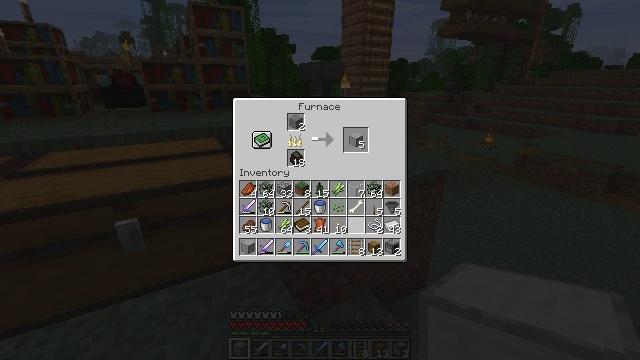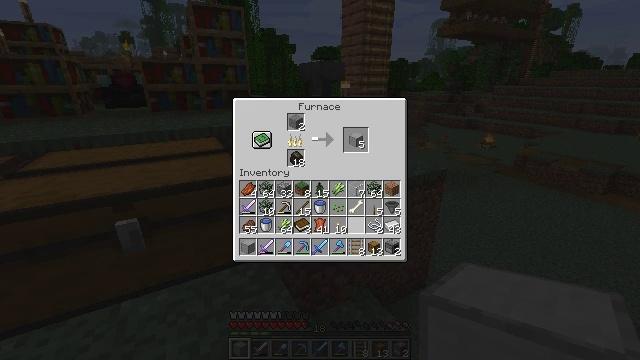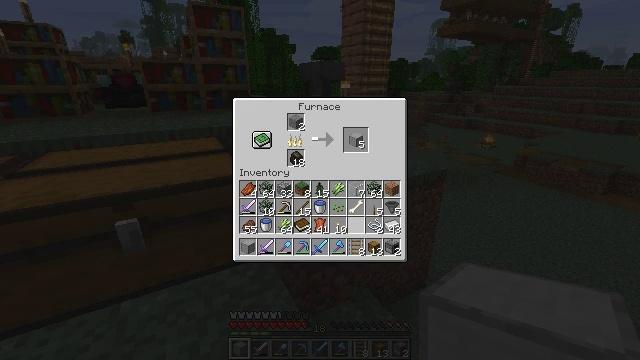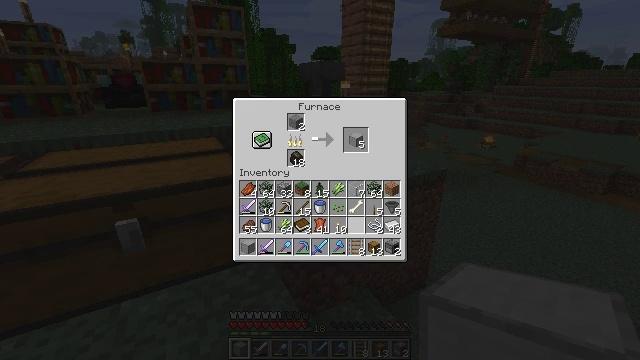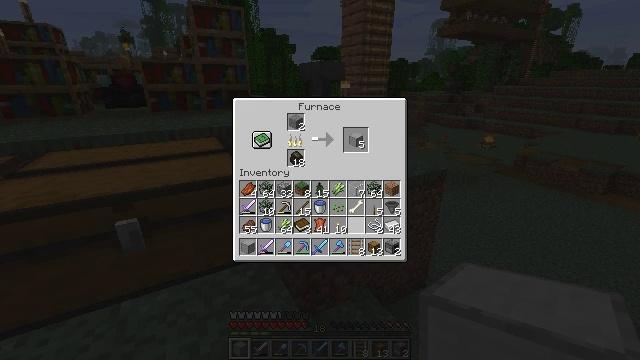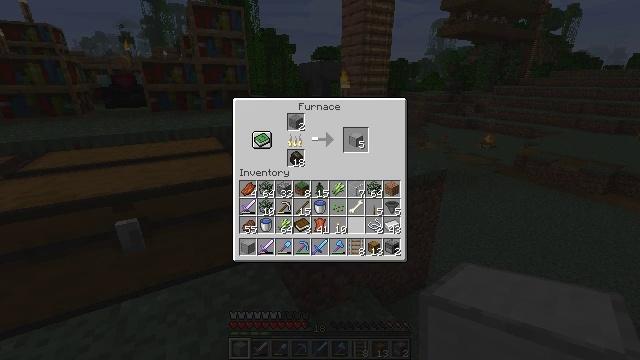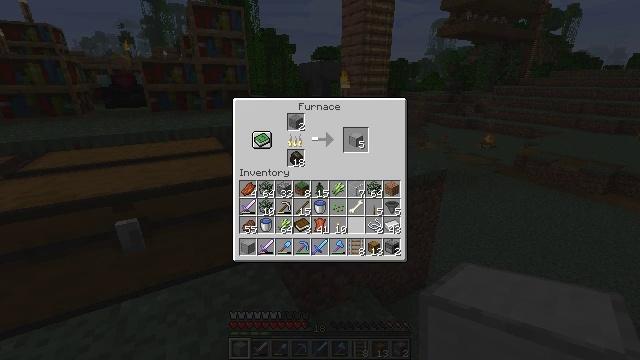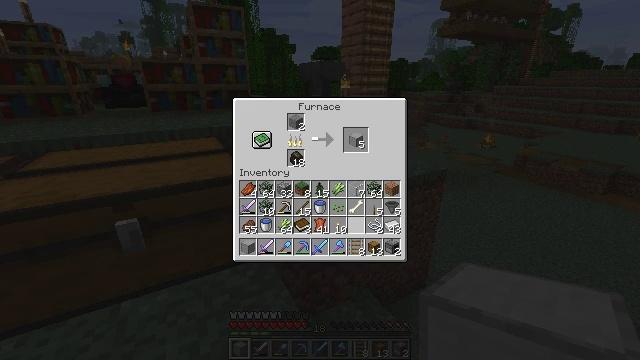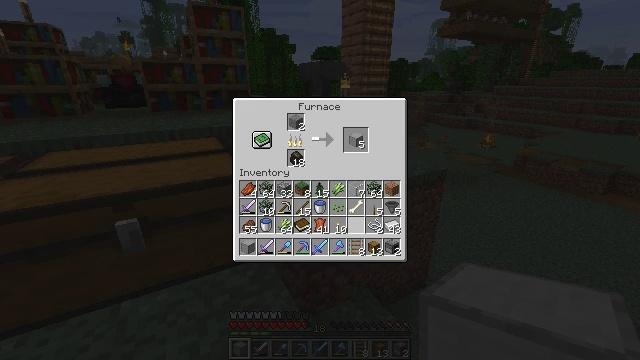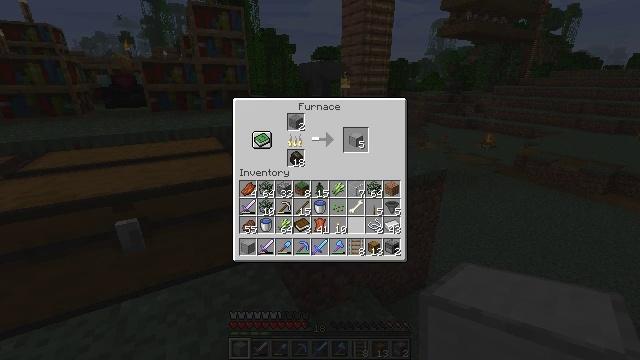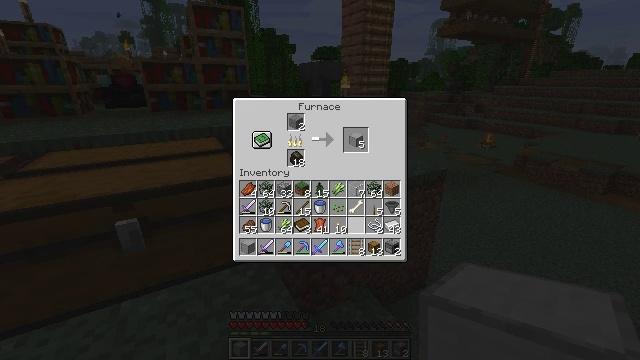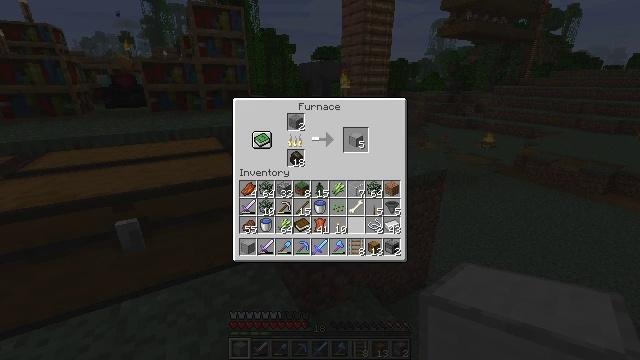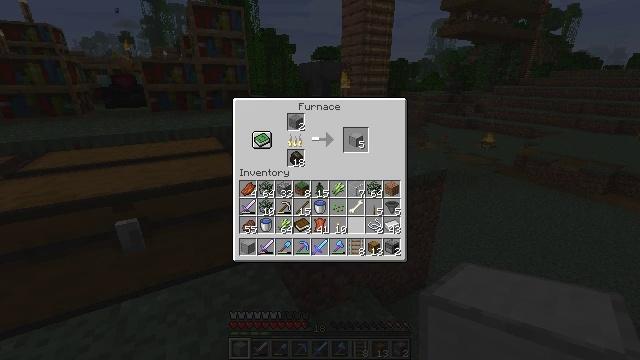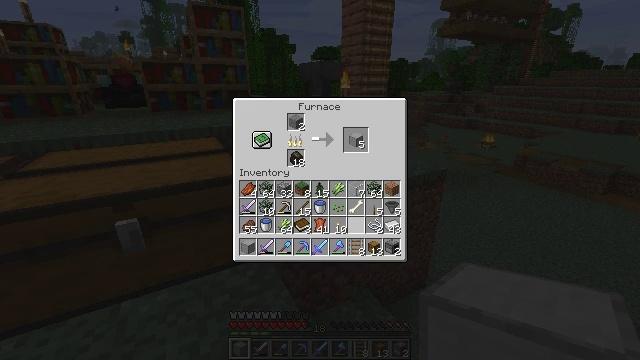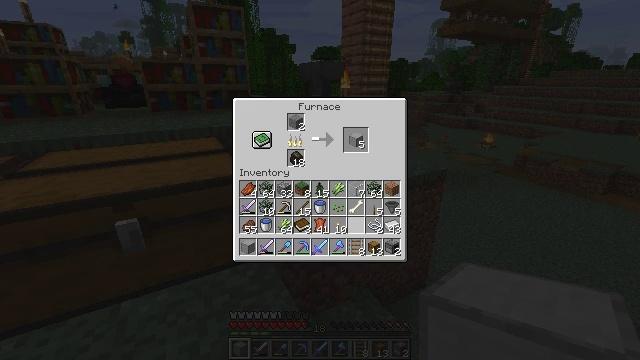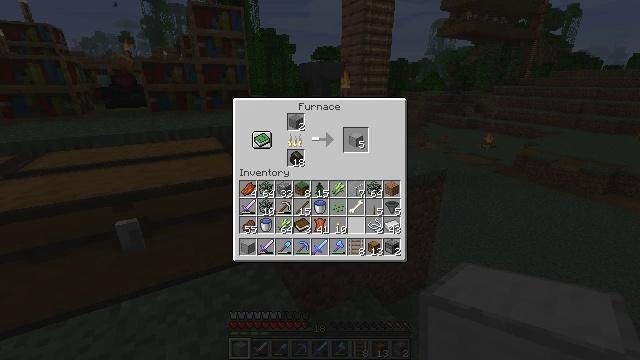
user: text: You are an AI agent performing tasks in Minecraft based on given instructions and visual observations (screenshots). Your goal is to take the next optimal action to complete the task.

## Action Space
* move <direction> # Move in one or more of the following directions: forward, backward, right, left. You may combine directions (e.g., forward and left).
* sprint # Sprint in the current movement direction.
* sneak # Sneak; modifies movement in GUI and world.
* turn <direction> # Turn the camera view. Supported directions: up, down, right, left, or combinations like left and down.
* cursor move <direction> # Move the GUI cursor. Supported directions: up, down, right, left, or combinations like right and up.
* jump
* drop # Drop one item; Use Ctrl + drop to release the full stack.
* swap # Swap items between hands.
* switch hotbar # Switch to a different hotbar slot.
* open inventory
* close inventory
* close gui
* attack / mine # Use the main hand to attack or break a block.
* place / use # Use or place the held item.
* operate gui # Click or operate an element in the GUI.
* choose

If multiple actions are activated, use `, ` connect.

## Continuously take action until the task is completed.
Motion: motion action
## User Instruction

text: Make smooth stone by smelting regular stone.
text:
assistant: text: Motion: no_op
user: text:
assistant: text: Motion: no_op
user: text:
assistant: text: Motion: no_op
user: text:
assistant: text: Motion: no_op
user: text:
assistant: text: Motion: no_op
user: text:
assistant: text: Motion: no_op
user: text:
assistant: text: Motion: no_op
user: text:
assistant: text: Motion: no_op
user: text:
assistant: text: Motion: no_op
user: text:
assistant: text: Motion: no_op
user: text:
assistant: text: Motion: no_op
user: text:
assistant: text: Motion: no_op
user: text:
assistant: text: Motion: no_op
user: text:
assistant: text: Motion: no_op
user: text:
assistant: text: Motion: no_op
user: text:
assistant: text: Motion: no_op
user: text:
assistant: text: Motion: no_op
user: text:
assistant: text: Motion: no_op
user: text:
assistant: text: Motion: no_op
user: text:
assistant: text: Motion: no_op
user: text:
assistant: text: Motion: no_op
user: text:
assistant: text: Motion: no_op
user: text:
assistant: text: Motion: no_op
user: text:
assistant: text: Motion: no_op
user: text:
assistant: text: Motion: no_op
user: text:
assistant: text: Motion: no_op
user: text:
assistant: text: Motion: no_op
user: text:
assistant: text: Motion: no_op
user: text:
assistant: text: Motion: no_op
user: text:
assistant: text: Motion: no_op